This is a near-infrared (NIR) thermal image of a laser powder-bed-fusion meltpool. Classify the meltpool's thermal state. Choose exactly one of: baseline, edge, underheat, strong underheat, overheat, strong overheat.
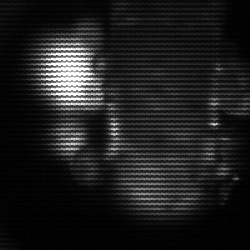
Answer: strong underheat